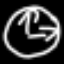
Label: clock